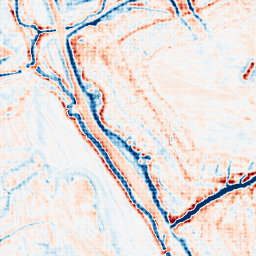
Category: edge_preserving
Decomposition family: bilateral
Decomposition parameters: d: 15
sigma_color: 50
sigma_space: 25
Upsampling method: sinc_hamming
Upsampling parameters: scale: 4
kernel_size: 4
Upsampling scale: 4